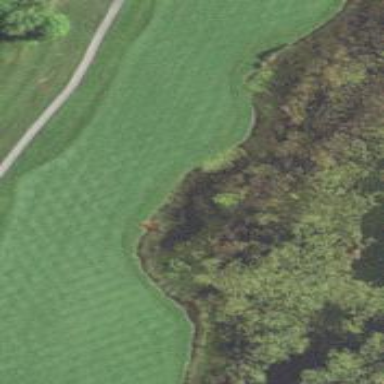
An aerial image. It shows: Grassy area designated as golf fairway.